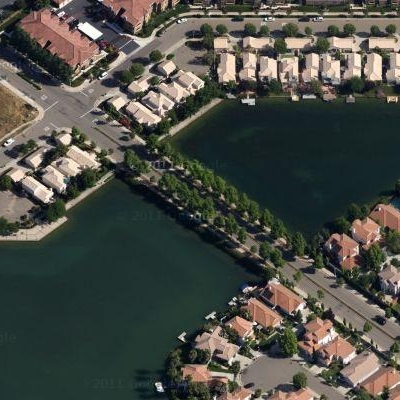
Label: RiverLake